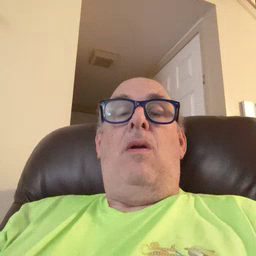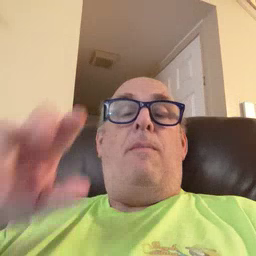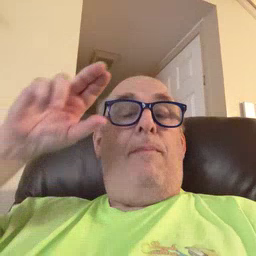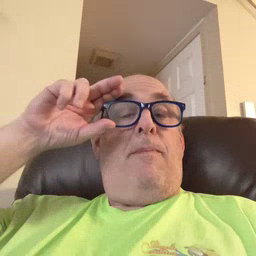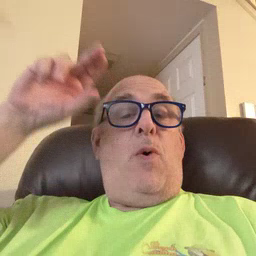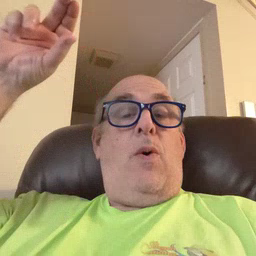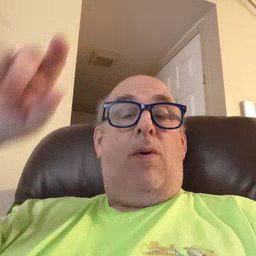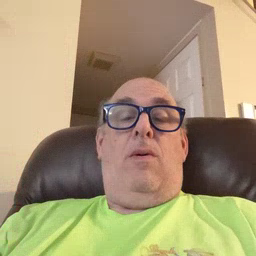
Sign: moon